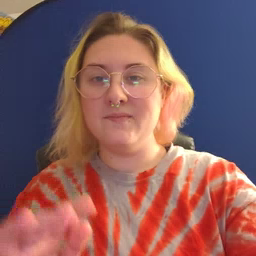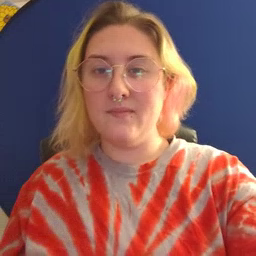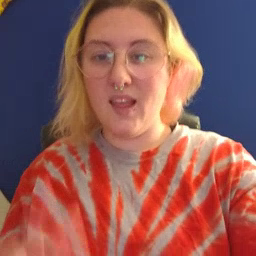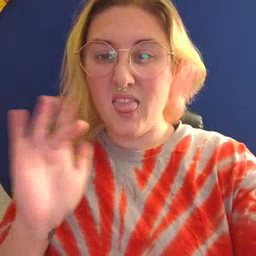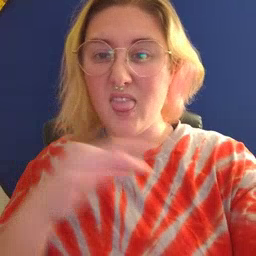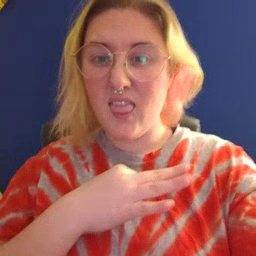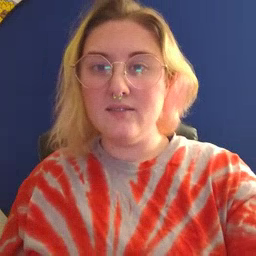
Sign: yucky